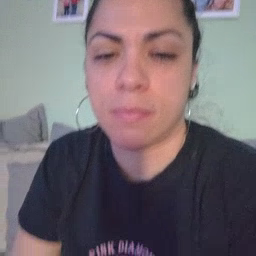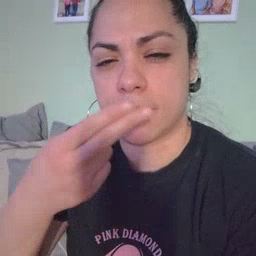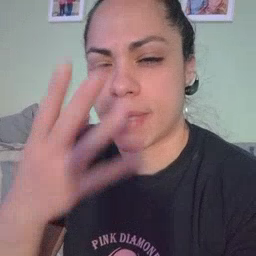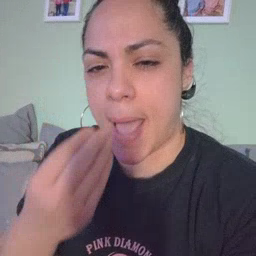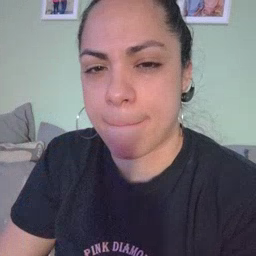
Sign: nap